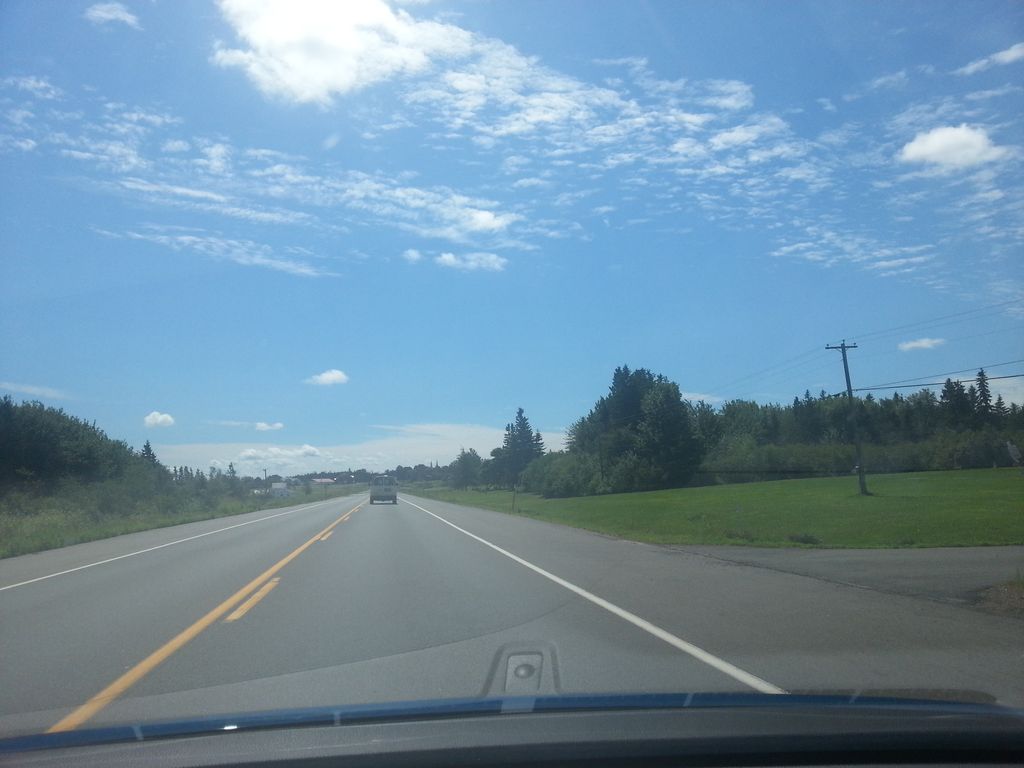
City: charlottetown